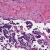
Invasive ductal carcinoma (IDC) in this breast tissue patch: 1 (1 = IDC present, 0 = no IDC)